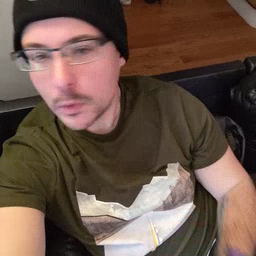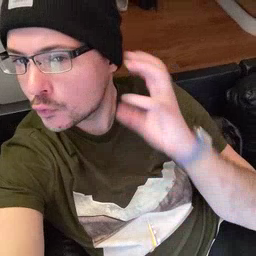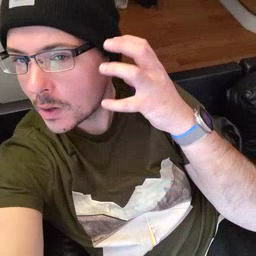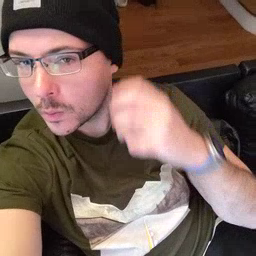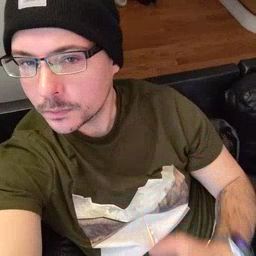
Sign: radio